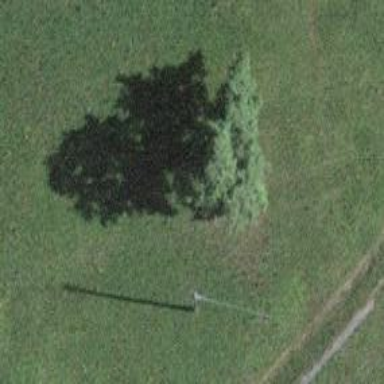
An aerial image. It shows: Beautiful tree in nature.